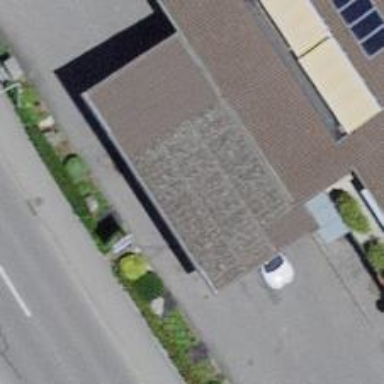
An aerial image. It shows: Fuel station.